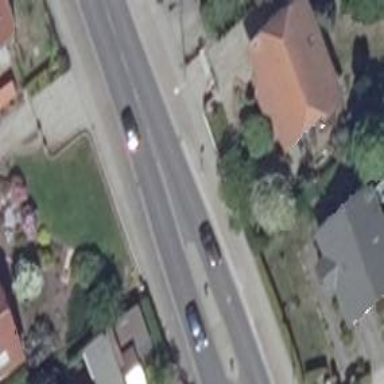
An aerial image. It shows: Primary road with asphalt surface.